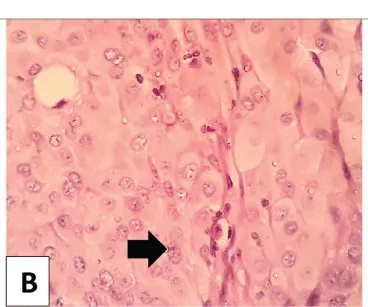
(B): Higher power view of the breast carcinoma; the malignant cells are large with vesicular pleomorphic nuclei, coarse chromatin, with no classic nuclear features of papillary carcinoma; (arrow) the cytoplasm is ample and eosinophilic (H&E x 400).
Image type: pathology (h&e)